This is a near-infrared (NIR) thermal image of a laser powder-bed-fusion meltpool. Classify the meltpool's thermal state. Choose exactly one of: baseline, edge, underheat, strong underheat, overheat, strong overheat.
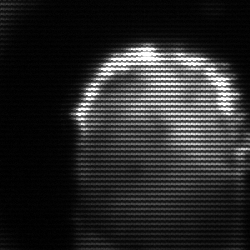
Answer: baseline